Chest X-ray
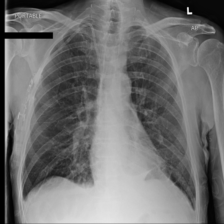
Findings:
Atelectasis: negative
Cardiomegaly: negative
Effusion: negative
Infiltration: negative
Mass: negative
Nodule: negative
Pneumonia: negative
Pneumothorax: negative
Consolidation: negative
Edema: negative
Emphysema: negative
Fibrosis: negative
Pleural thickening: negative
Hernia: negative